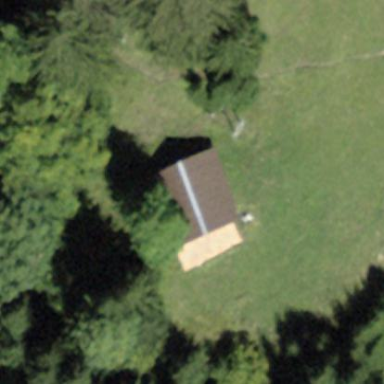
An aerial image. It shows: Rural barn.